Question: I've to add a notification module on an existing project.
My table structure is like on the pic.
Picture :
as you see on the picture every notification has a type and a releatedID.
Type 1 = reservation is cancelled, releated ID is the id on "reservations" table
Type 3 = account balance is under the given min. limit so releatedID is the id on "account_movements"
table
what I'm trying to do is a conditional join to avoid 2 different sql queries;
1. Get all notifications which are belong to the person
2. Get notification details from different tables based on "notification.Type"
So the question is can I do it in one query ?
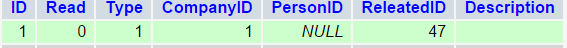
Answer: Something like the following should work. Basically you specify which records in your 'notifications' table join with records in your 'reservations' table or your 'account_movements' table when you join those in. Use a LEFT JOIN so that ALL of your 'notification' records make it through, and only those records in the 'reservations' table OR the 'account_movements' that have a match make it through.
'''
SELECT
n.id,
n.type,
n.companyid,
n.personid,
n.relatedid,
n.description,
r.details as reservation_details,
am.details as account_movement_details,
COALESCE(r.details, am.details) AS combined_detail
FROM
notifications n
LEFT OUTER JOIN reservations r ON
n.relatedid = r.id AND
n.type = 1
LEFT OUTER JOIN account_movements am ON
n.relatedid = am.id AND
n.type = 3
'''
Here is a <URL> with the solution as well.
I added in the 'COALESCE()' just to show that since the JOINS are mutually exclusive, you can safely combine columns from your 'reservations' table and your 'account_movements' table into a single column without fear of missing or duplicating any data.